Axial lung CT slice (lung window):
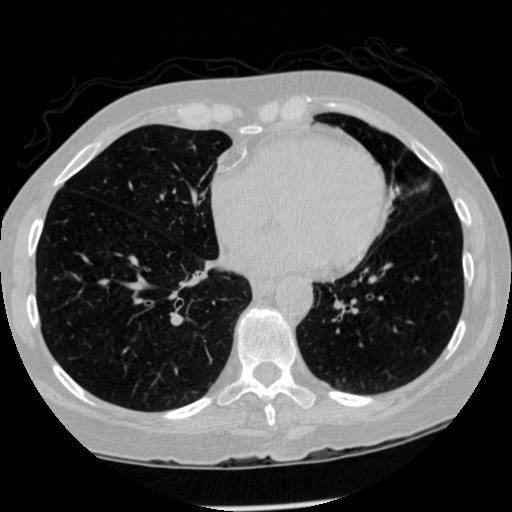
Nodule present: no